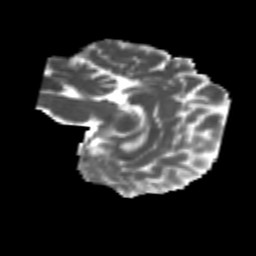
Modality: MD
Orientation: sagittal
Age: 21
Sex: female
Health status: healthy